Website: ulta-beauty
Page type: address-validator
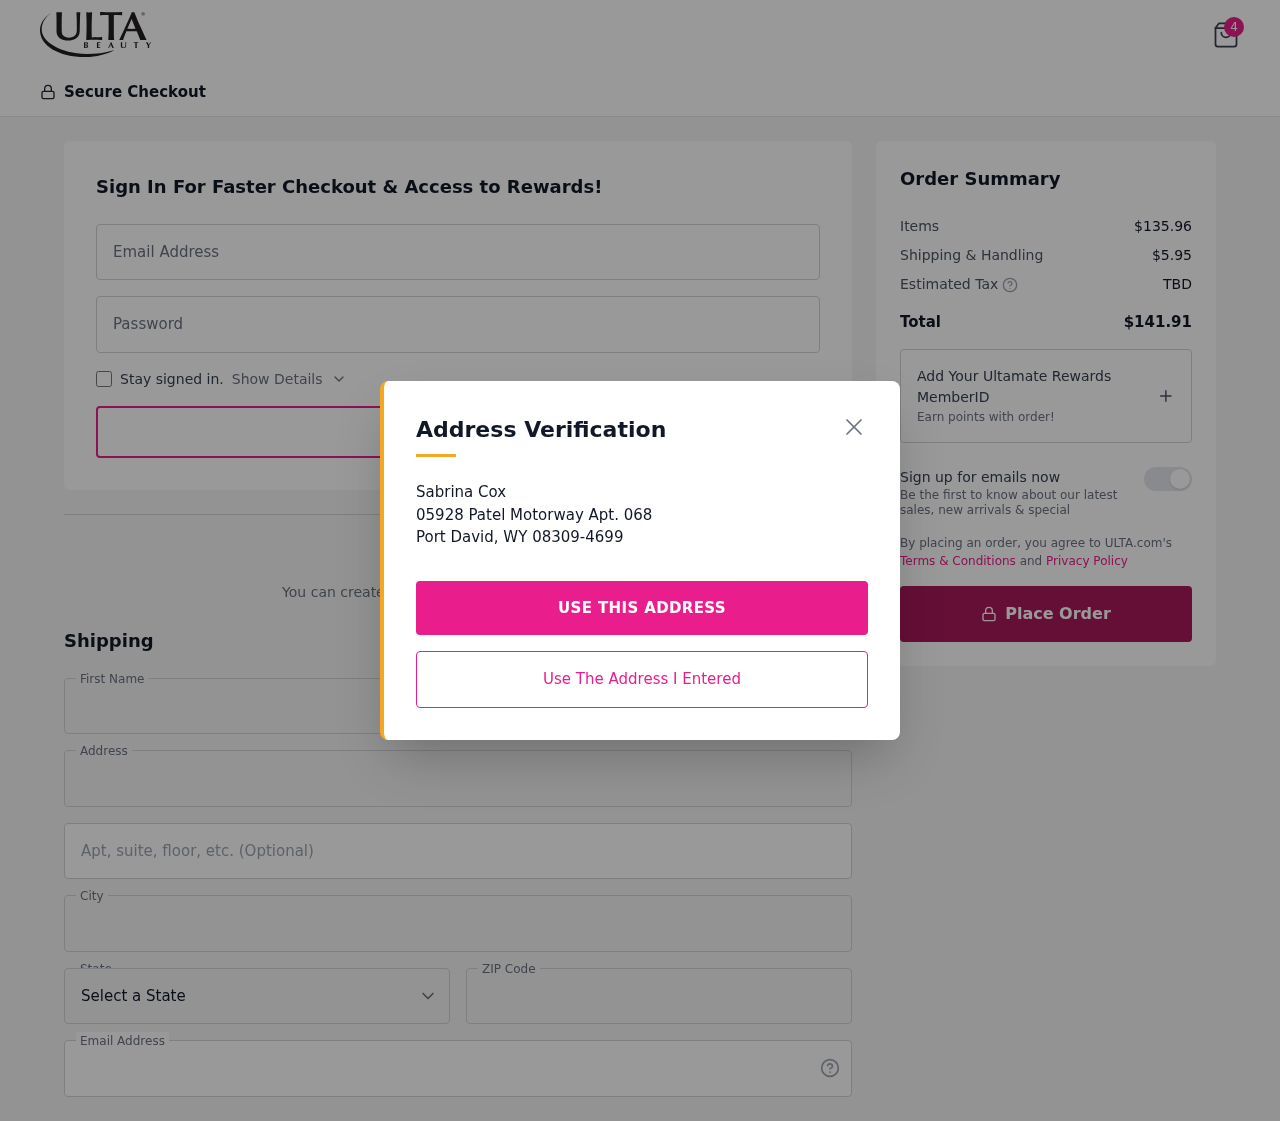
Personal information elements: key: PII_CITY
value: Port David
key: PII_EMAIL
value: sabrina_cox@yahoo.com
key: PII_FIRSTNAME
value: Sabrina
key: PII_LASTNAME
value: Cox
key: PII_POSTCODE
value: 08309
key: PII_STATE_ABBR
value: WY
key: PII_STREET
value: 05928 Patel Motorway Apt. 068
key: PII_STREET2
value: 05928 Patel Motorway Apt. 068
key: PII_FULLNAME2
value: Sabrina Cox
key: PII_CITY2
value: Port David
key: PII_STATE_ABBR2
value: WY
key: PII_POSTCODE_FULL
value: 08309
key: PII_POSTCODE_EXT
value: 4699
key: PII_POSTCODE_NUMERIC
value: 8309
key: PII_POSTCODE_EXT_NUMERIC
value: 4699
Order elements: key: ORDER_NUM_ITEMS
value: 4
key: ORDER_SUBTOTAL
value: $135.96
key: ORDER_SHIPPING_COST
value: $5.95
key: ORDER_TOTAL
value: $141.91